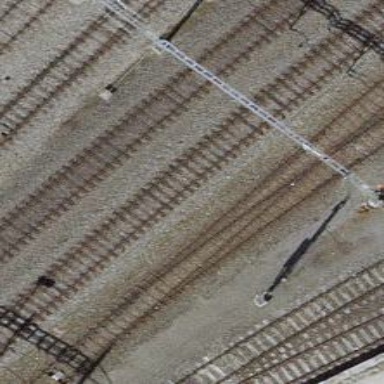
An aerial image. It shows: Railway yard with electrified contact lines.